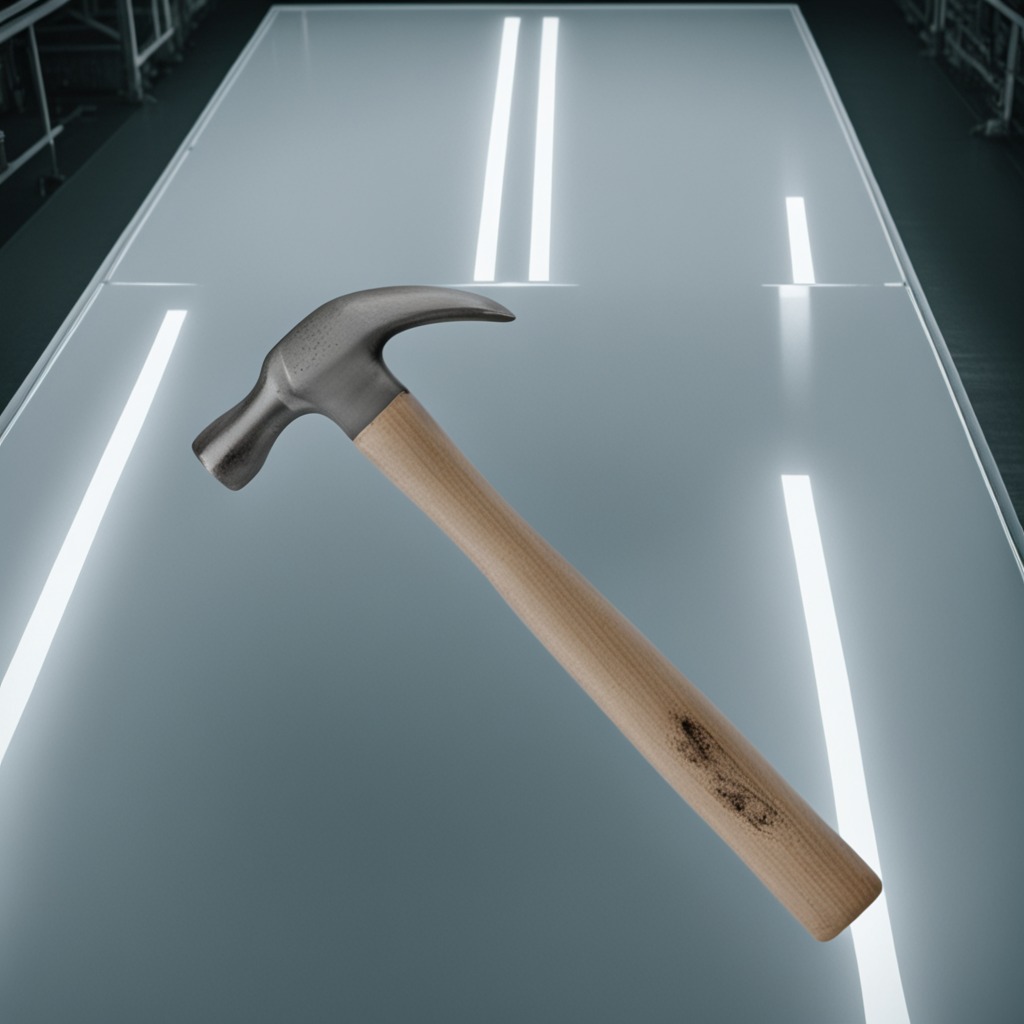
A hammer is lying on the high-gloss table.